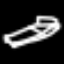
Label: bed